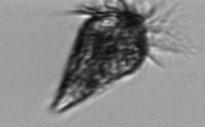
Label: Strombidium_wulffi